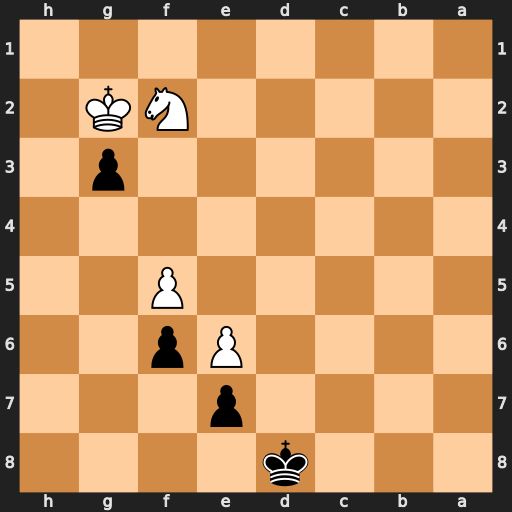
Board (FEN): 3k4/4p3/4Pp2/5P2/8/6p1/5NK1/8
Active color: b
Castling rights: -
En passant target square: -
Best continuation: gxf2 Kxf2 Kc7 Ke3 Kc6 Kd4 Kd6